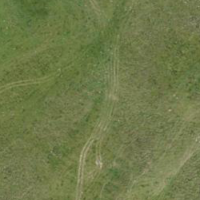
EUNIS habitat code: 26
Species observed at this site:
Geum montanum